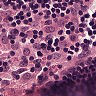
Metastatic tissue present: no